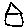
Label: house